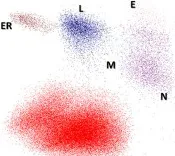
(A) Leukemic phenotype at baseline. The histograms report both the leukemic clone (in red) and the normal B cell compartment (in green) to underscore the expression of aberrant markers.
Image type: pathology (h&e)